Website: macys
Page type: gifting
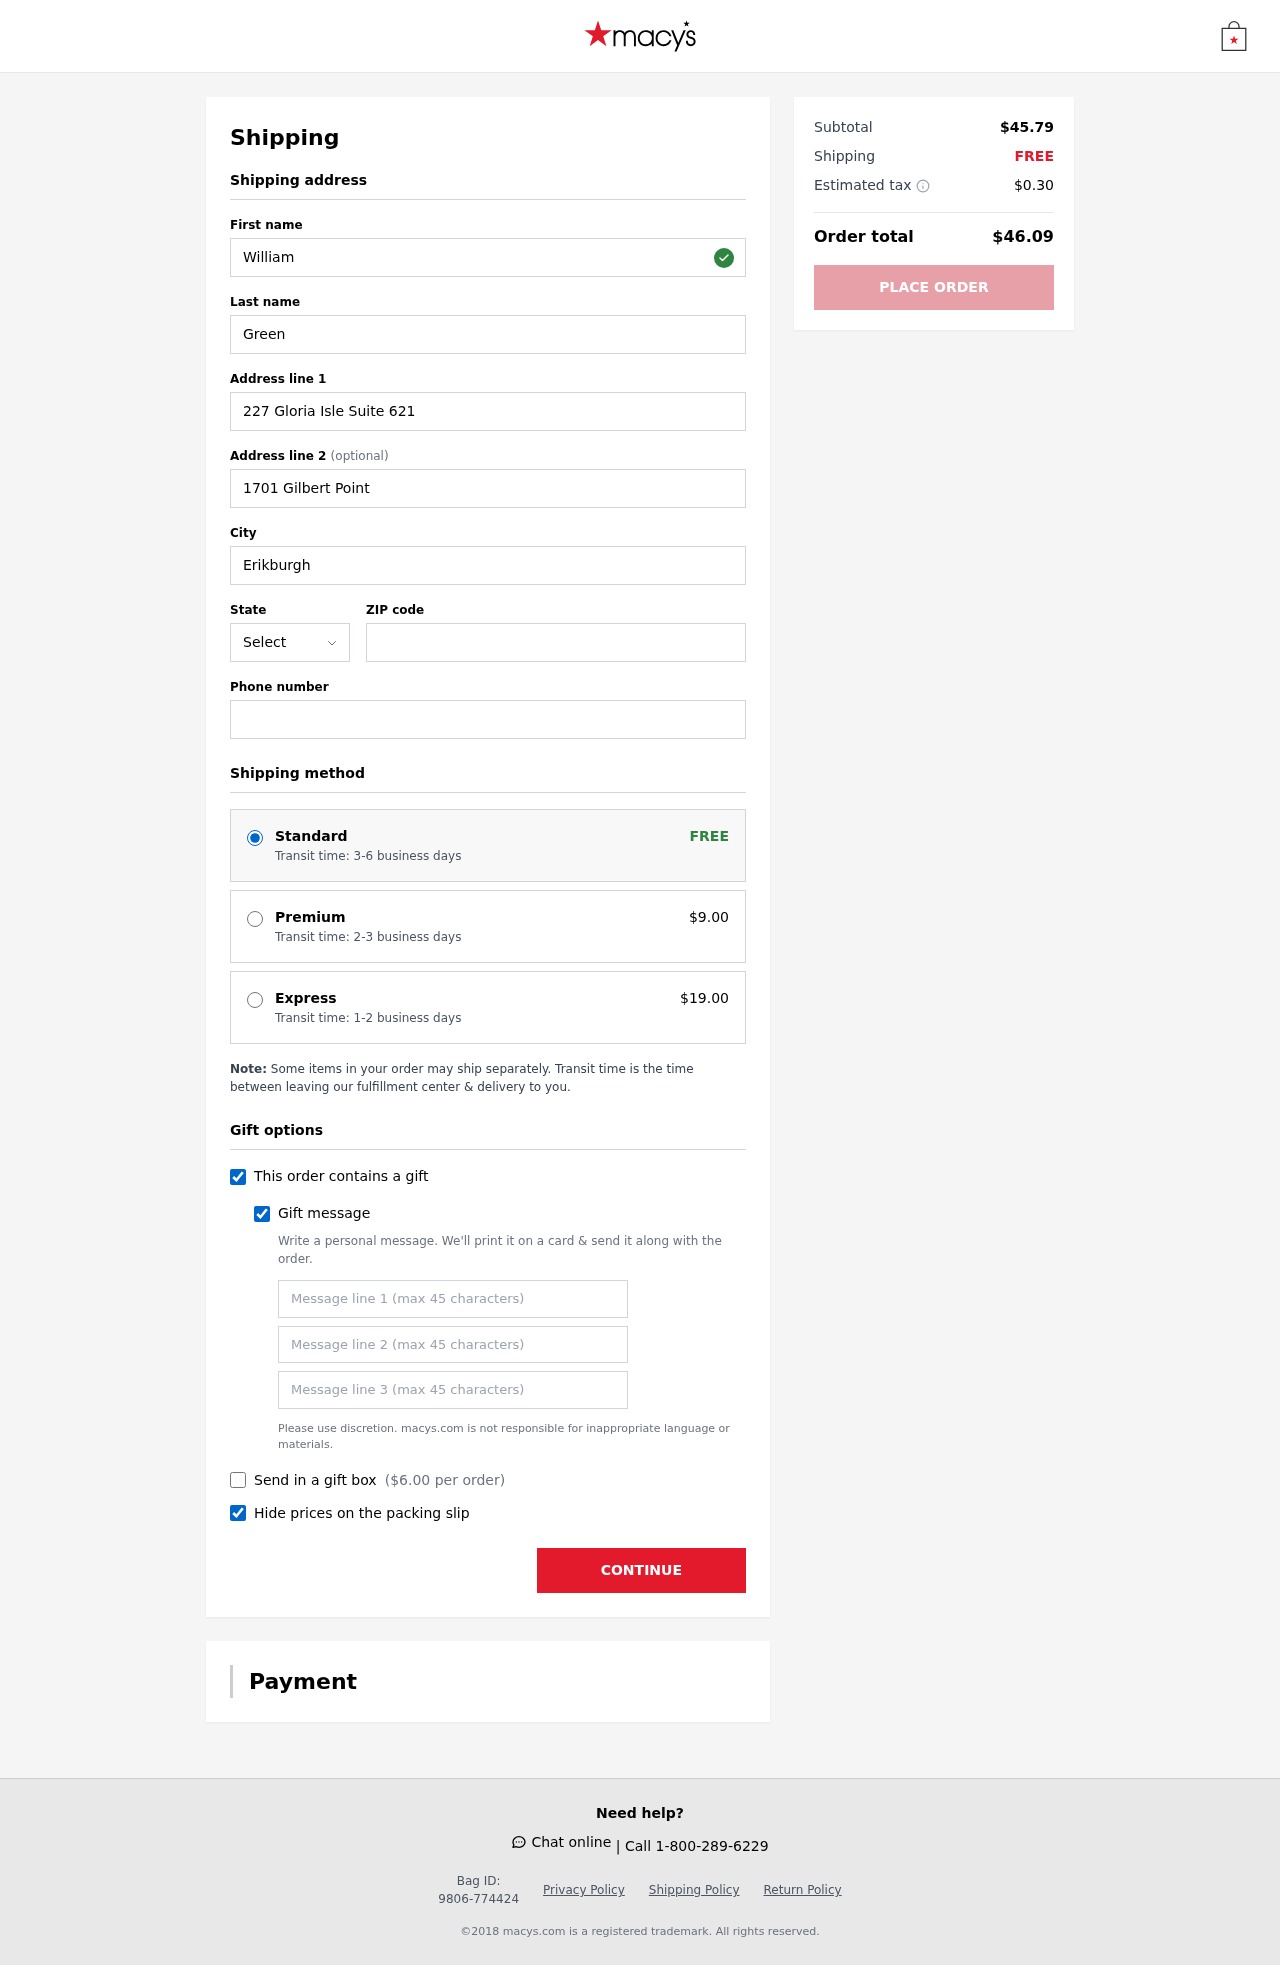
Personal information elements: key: PII_STATE_ABBR
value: AZ
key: PII_FIRSTNAME
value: William
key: PII_LASTNAME
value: Green
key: PII_STREET
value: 227 Gloria Isle Suite 621
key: PII_STREET2
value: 1701 Gilbert Point
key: PII_CITY
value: Erikburgh
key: PII_POSTCODE
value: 07144
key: PII_PHONE
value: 7094716606
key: PII_GIFT_MESSAGE
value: Hey Jessica, I saw these sandals and immediately thought of you—they seemed perfect for your summer adventures! Hope they bring you as much joy as you bring to everyone around you. Enjoy!  William
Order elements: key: ORDER_SHIPPING_STANDARD
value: Transit time: 3-6 business days
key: ORDER_SHIPPING_PREMIUM
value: Transit time: 2-3 business days
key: ORDER_SHIPPING_PREMIUM_PRICE
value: $9.00
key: ORDER_SHIPPING_EXPRESS
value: Transit time: 1-2 business days
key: ORDER_SHIPPING_EXPRESS_PRICE
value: $19.00
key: ORDER_GIFT_BOX_PRICE
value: $6.00
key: ORDER_SUBTOTAL
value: $45.79
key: ORDER_SHIPPING_COST
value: FREE
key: ORDER_TAX
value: $0.30
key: ORDER_TOTAL
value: $46.09